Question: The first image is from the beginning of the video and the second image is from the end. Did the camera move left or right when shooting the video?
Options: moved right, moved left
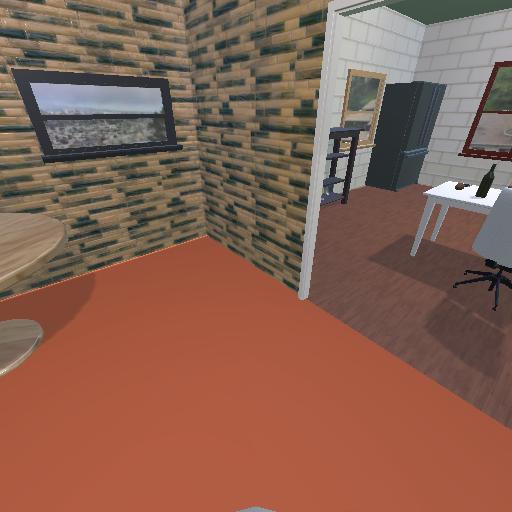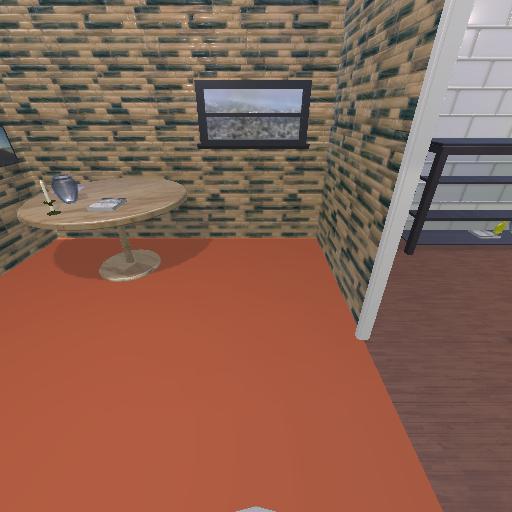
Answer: moved right